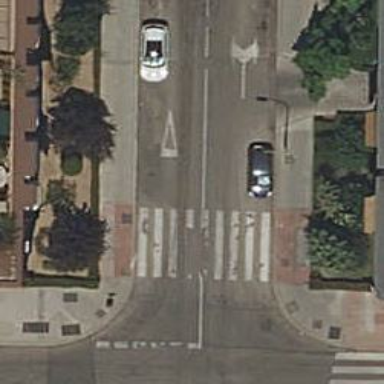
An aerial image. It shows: Zebra crossing on the road.